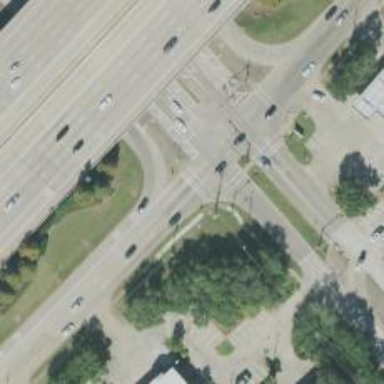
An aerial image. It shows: Secondary road with frontage road.